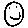
Label: smiley face